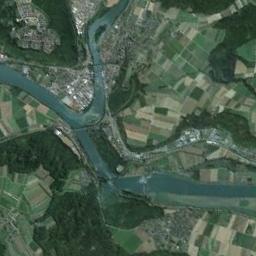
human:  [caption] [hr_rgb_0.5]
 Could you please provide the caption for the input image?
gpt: A turquoise river curved into an acute angle divides into a tributary  There are small islands on the river, Green and tan mixed fields on both sides, And a bustling city .

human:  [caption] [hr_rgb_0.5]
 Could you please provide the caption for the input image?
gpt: The river goes through farmland and trees .

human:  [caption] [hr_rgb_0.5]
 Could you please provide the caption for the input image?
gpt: There are many trees on either side of the river .

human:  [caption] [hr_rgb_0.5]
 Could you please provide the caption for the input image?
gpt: The blue river with a tributary is flanked by some fields, Forests and residential areas .

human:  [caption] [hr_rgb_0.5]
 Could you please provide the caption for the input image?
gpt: There are many farmlands and some green forests near the river .